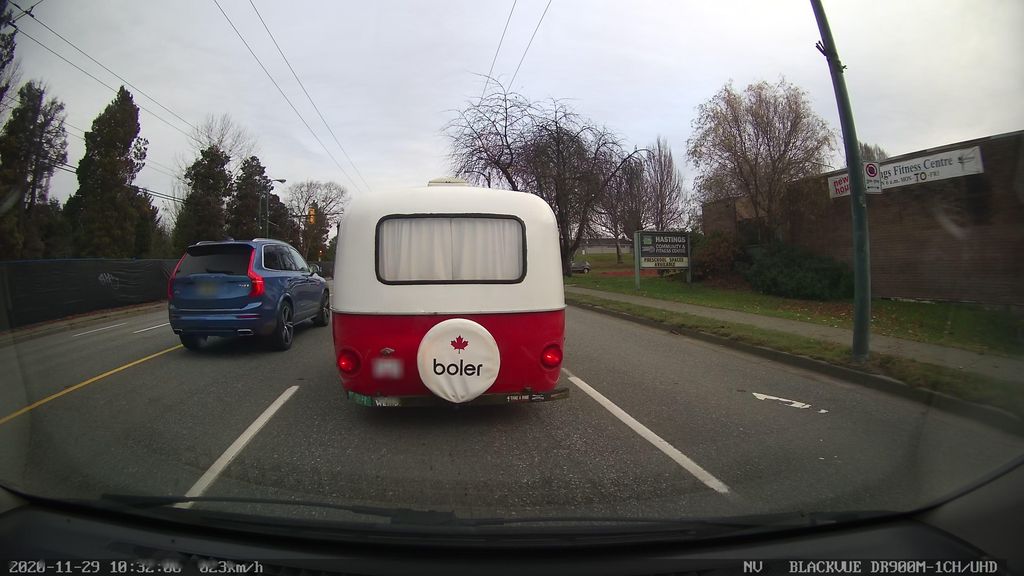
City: vancouver